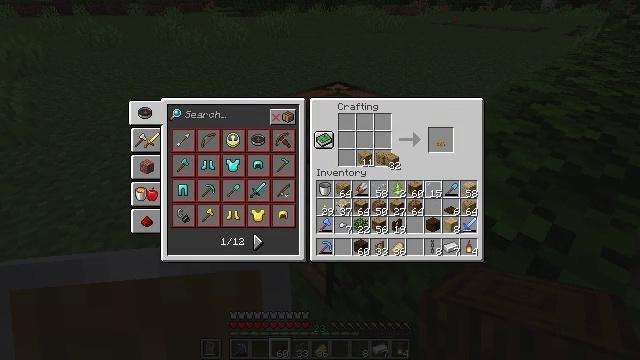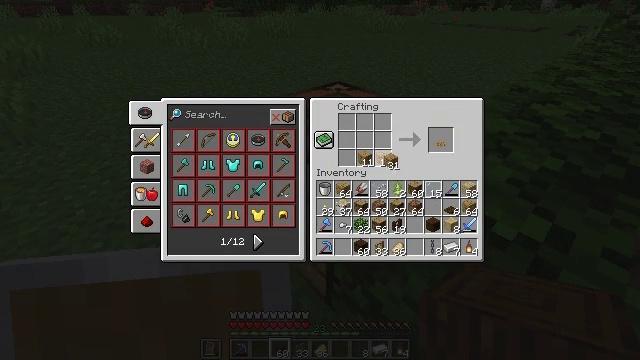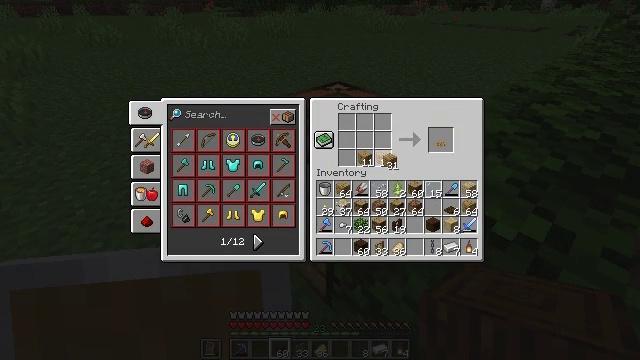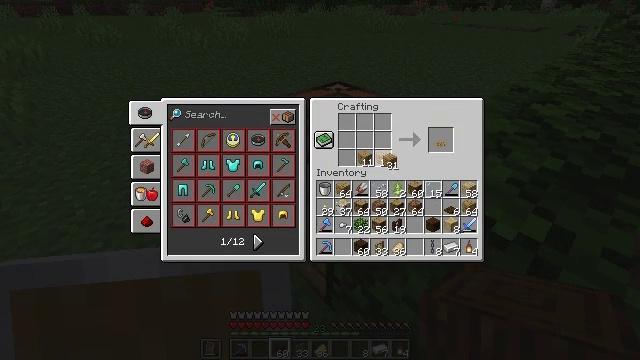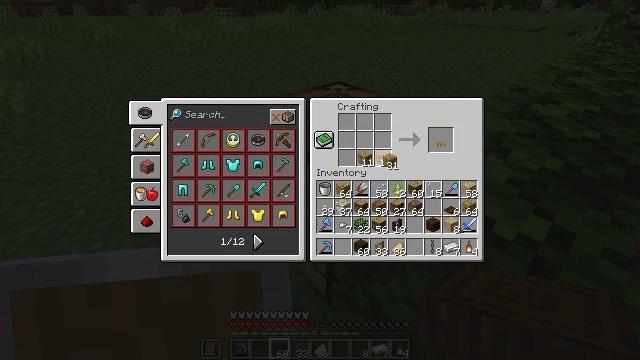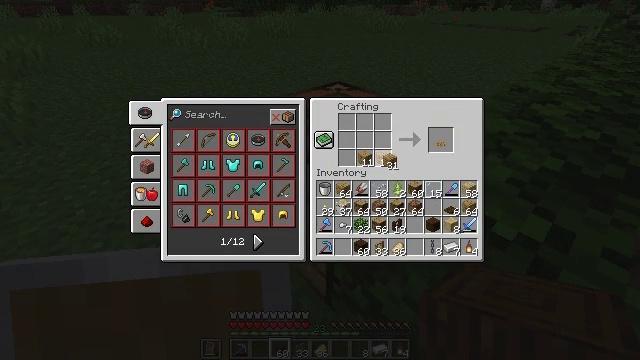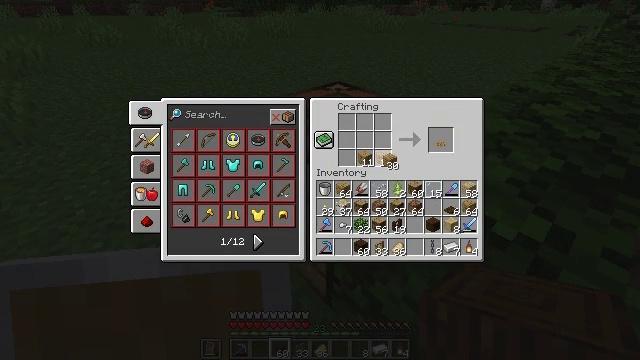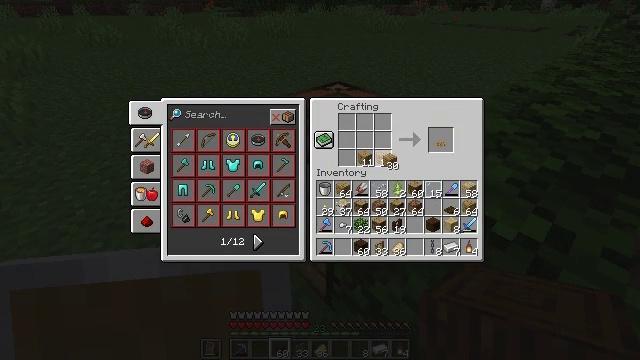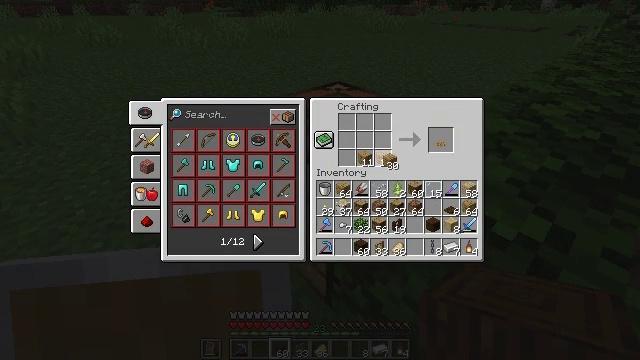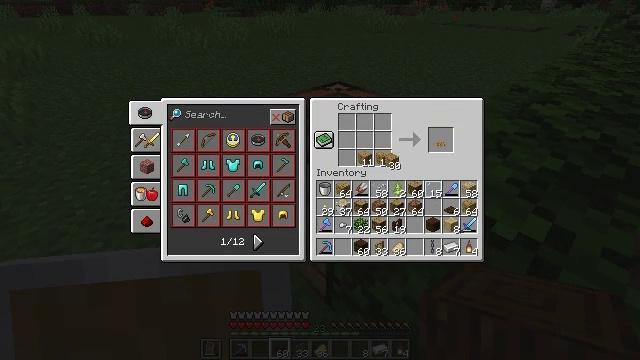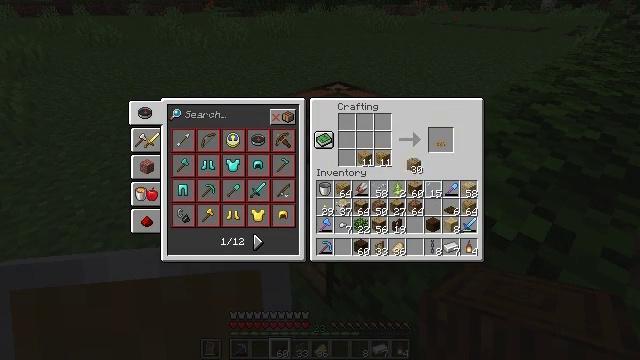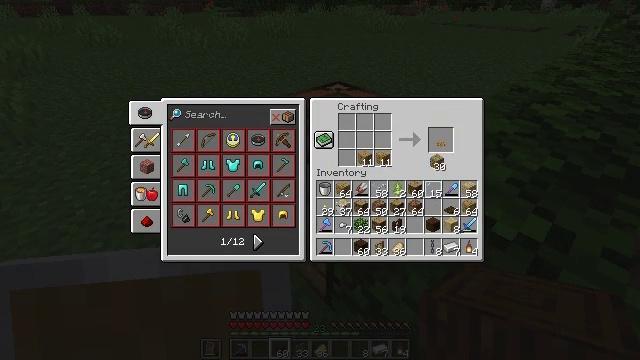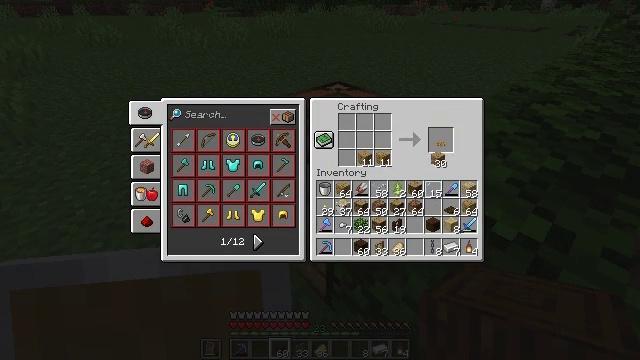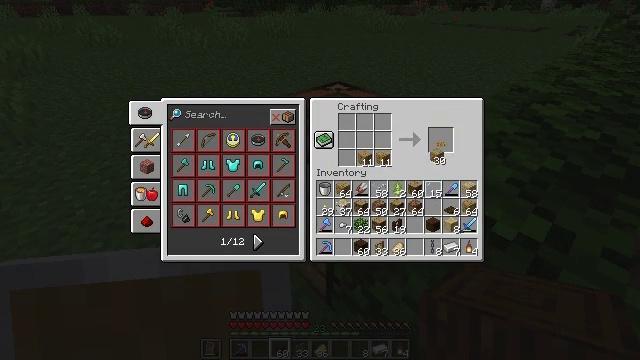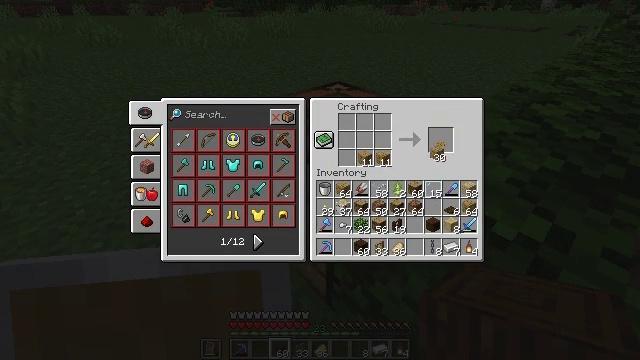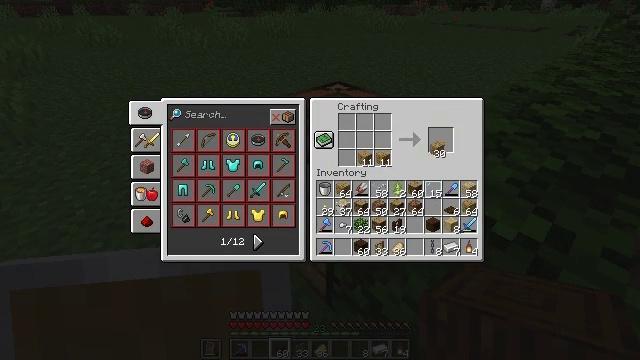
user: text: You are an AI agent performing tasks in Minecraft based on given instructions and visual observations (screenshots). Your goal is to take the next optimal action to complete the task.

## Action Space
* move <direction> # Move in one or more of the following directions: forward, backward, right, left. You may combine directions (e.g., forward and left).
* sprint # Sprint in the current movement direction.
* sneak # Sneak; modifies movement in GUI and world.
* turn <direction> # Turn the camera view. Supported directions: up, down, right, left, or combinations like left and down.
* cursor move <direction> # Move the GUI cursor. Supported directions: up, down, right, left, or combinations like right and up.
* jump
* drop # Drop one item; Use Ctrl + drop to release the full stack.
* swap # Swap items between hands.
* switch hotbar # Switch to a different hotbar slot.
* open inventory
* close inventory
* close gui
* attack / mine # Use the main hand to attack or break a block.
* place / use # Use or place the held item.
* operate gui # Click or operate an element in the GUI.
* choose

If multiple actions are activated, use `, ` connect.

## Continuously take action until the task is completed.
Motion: motion action
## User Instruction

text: Craft an oak pressure plate.
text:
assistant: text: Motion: no_op
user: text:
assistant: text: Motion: no_op
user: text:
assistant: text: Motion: choose
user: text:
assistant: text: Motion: choose
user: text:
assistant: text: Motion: choose
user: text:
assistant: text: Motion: no_op
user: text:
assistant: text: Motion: no_op
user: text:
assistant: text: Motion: no_op
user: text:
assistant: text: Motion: no_op
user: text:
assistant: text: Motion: cursor move right
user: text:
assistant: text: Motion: cursor move right
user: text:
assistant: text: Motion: no_op
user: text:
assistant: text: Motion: no_op
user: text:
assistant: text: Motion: sneak
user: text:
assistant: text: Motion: sneak
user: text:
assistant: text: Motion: sneak
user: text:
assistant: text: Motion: sneak
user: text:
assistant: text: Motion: sneak, operate gui
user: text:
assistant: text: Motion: sneak, operate gui
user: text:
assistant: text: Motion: sneak
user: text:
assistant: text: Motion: sneak
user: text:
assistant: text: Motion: sneak
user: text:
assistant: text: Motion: sneak, operate gui
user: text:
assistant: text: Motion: sneak, operate gui
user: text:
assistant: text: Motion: sneak